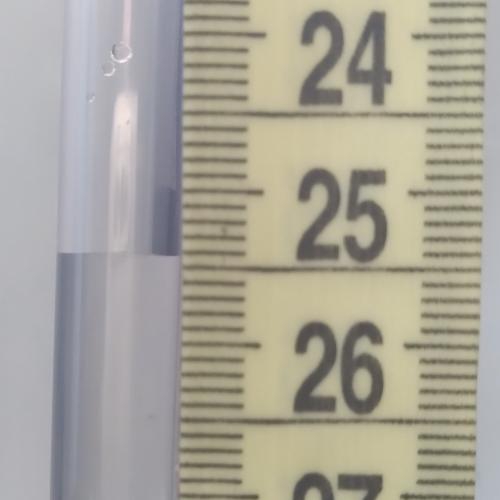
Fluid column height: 25.4 cm